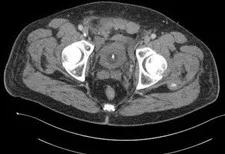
B; Hematoma near the pubis.
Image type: radiology (ct)